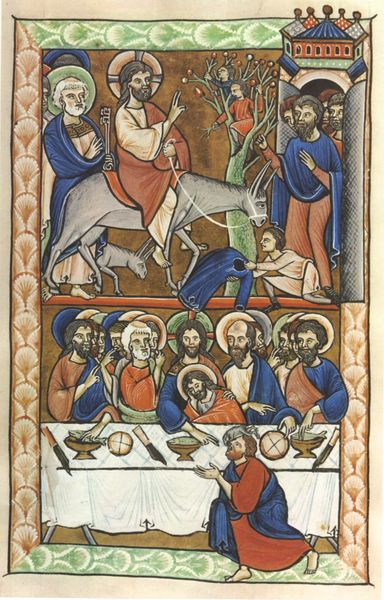
Titel: Münchner Psalter
Institution: München, Staatsbibliothek
Schlagwörter: baum, blau, gemälde, grün, stadt, braun, skizze, tisch, zeichnung, haus, park, rot, schloss, tuch, malerei, teppich, bart, hemd, jacke, bibel, messer, teller, tischdecke, tischtuch, hügel, kirche, kelch, mantel, stoff, decke, esel, reiter, reiten, zügel, klein, essen, tafel, wein, brot, tor, becher, eingang, mahl, mahlzeit, fisch, heiligenschein, nimbus, christus, jesus, segen, segnen, stadtmauer, palmen, einfahrt, abendmahl, schlüssel, jünger, maria, jerusalem, miniatur, petrus, kelche, wandbehang, fische, josef, ägypten, fohlen, apostel, einzug, judas, evangelisten, füllen, nimben, stoffmalerei, essel